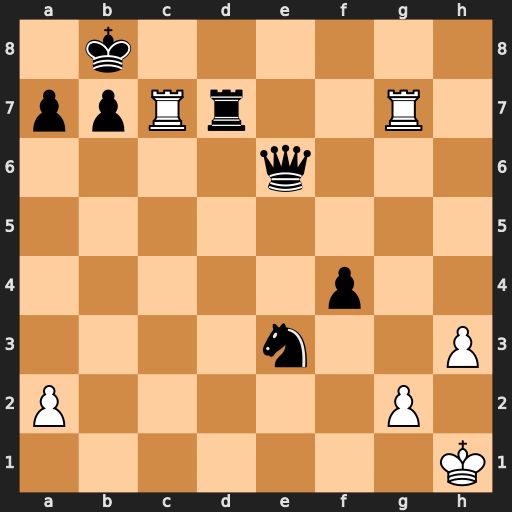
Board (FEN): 1k6/ppRr2R1/4q3/8/5p2/4n2P/P5P1/7K
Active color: w
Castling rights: -
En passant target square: -
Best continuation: Rcxd7 Qe8 Rxb7+ Ka8 Rxa7+